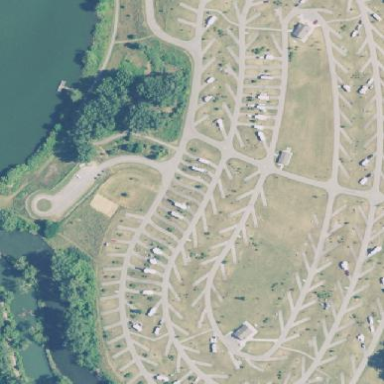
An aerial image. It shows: Caravan site with sanitary dump station available.